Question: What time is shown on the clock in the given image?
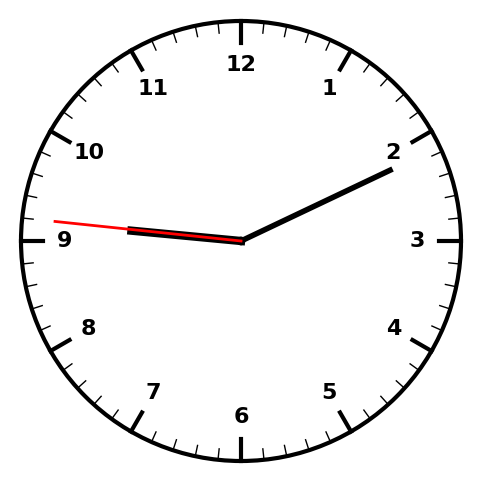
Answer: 09:10:46